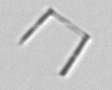
Label: Nanoneis